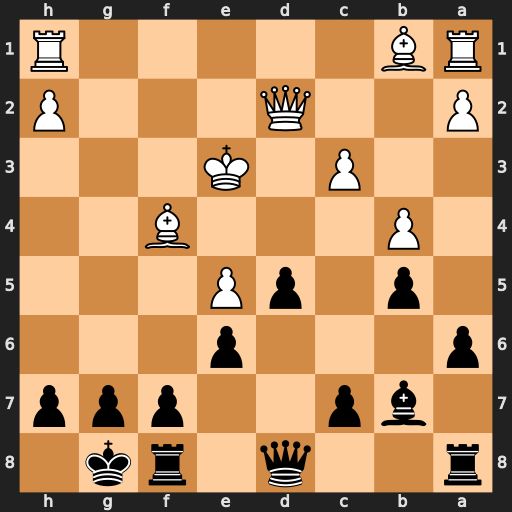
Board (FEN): r2q1rk1/1bp2ppp/p3p3/1p1pP3/1P3B2/2P1K3/P2Q3P/RB5R
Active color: b
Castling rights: -
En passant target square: -
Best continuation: d4+ cxd4 Bxh1